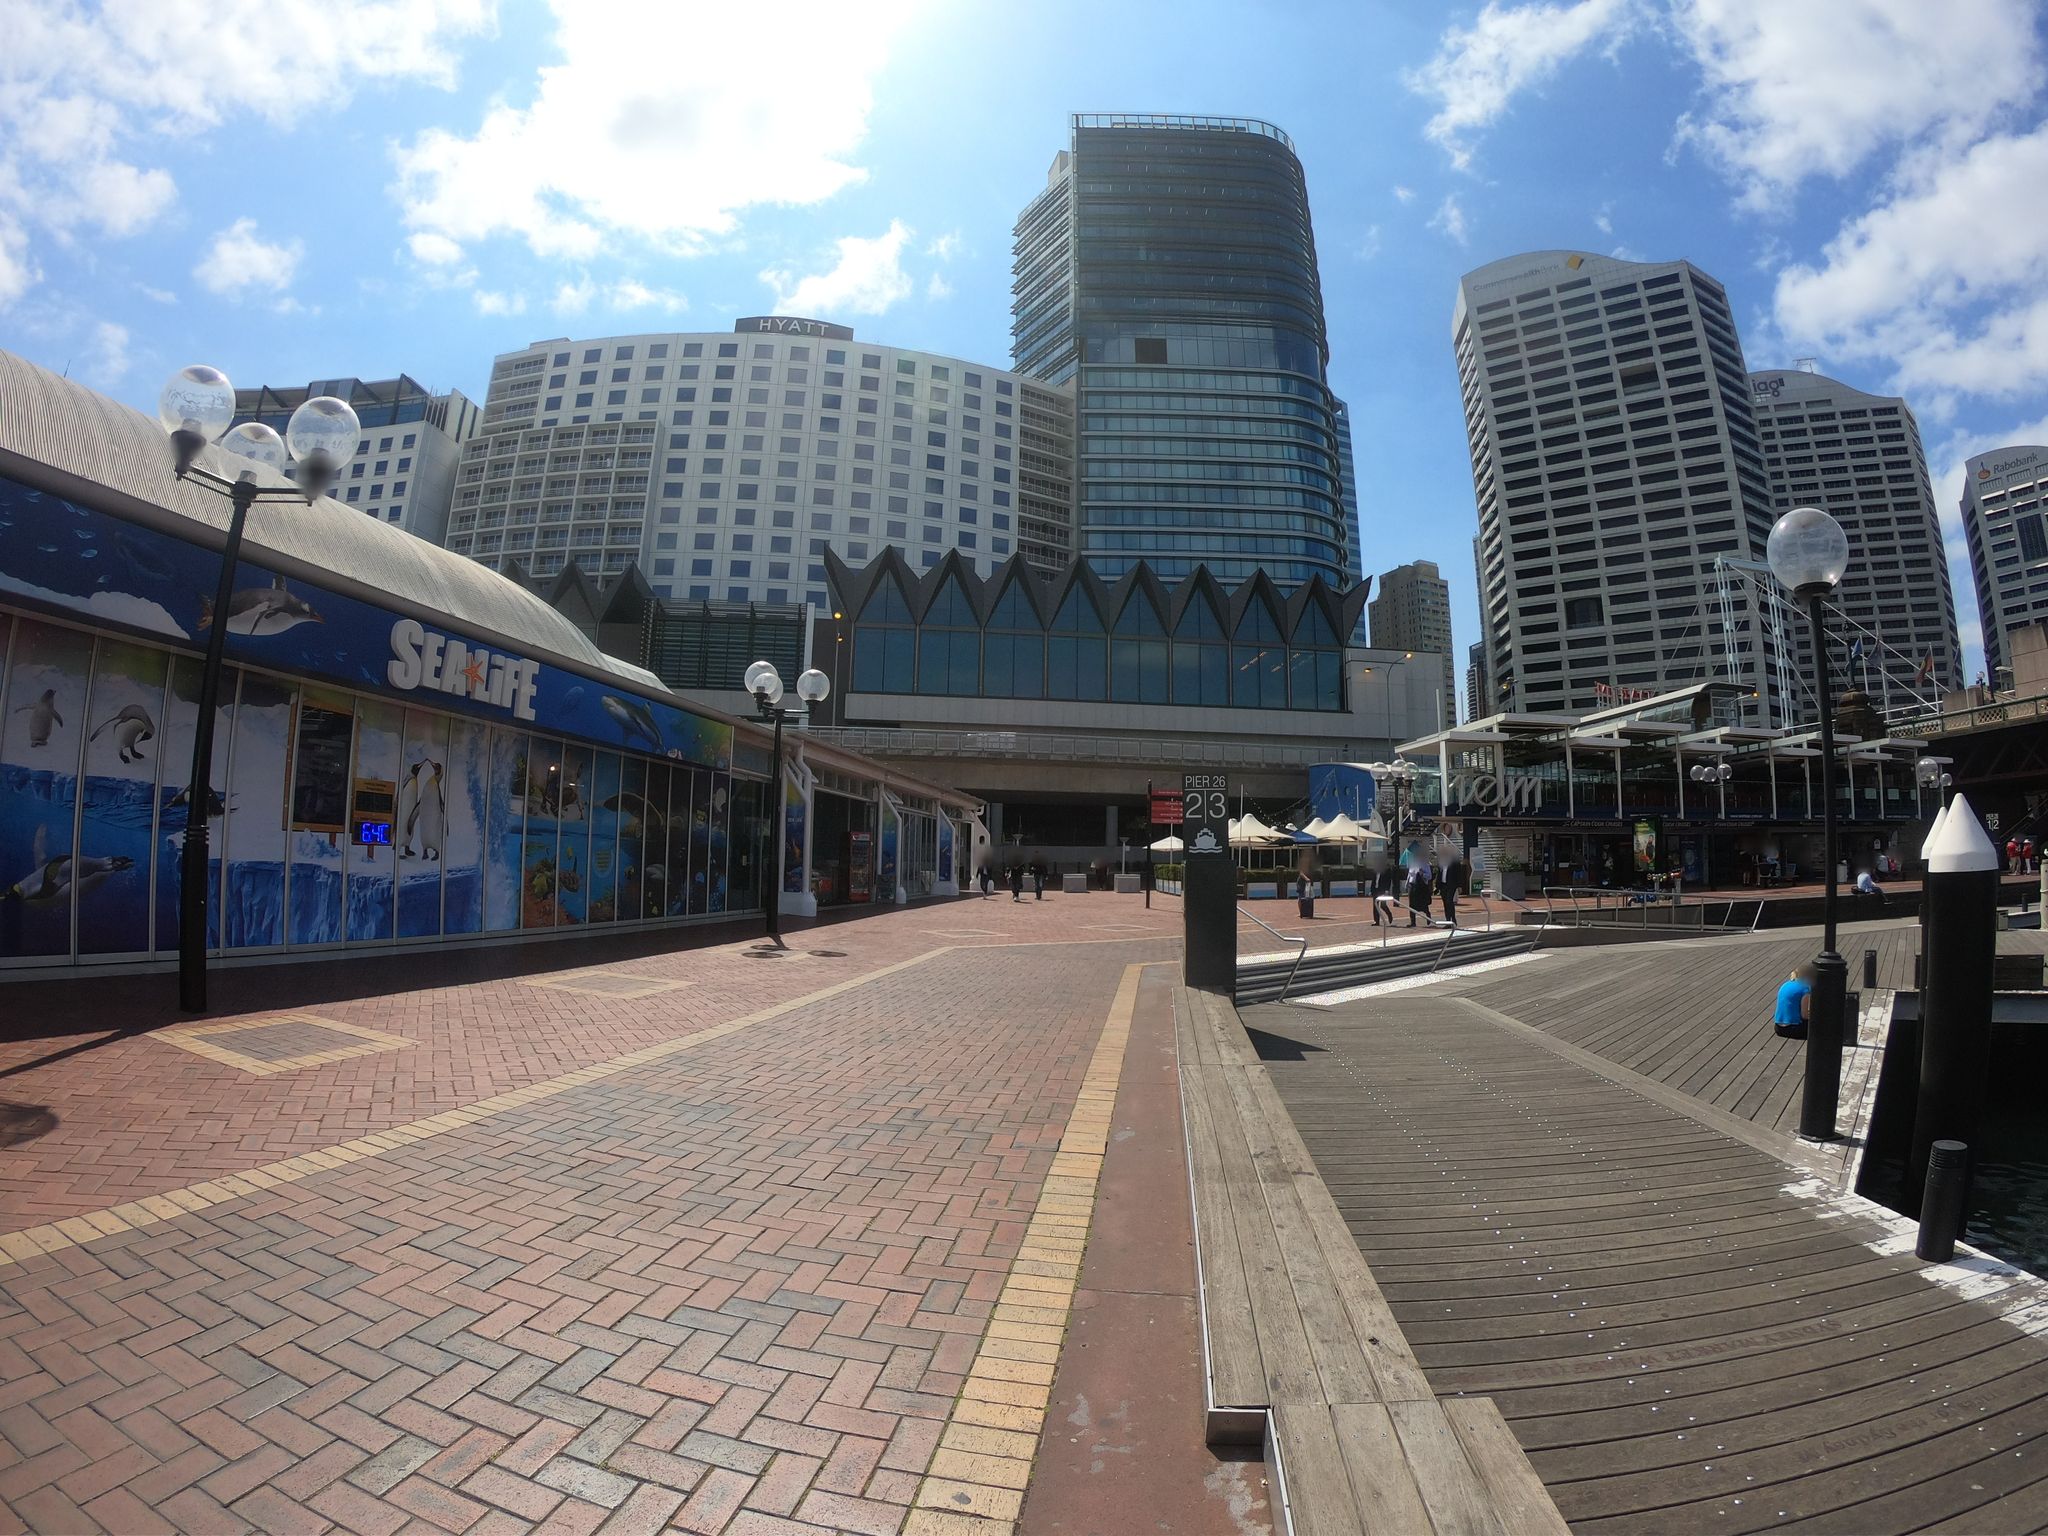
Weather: clear
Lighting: day
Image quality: good
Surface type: walking surface
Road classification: cycleway
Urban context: urban centre
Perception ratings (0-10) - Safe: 1.34, Lively: 4.08, Beautiful: 6.01, Boring: 4.34, Depressing: 8.89, Wealthy: 4.26